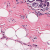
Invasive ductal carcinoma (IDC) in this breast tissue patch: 0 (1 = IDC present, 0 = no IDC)